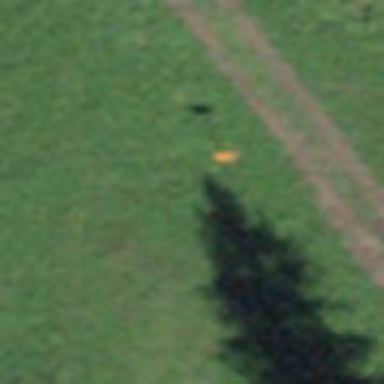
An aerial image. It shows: Pole with roof-covered pipeline marker.